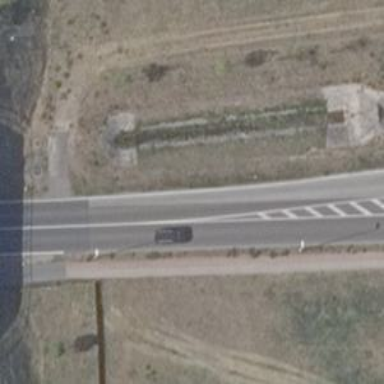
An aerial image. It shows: Secondary road with asphalt surface.